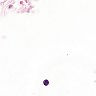
Metastatic tissue present: no